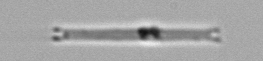
Label: Eucampia_morphytype1